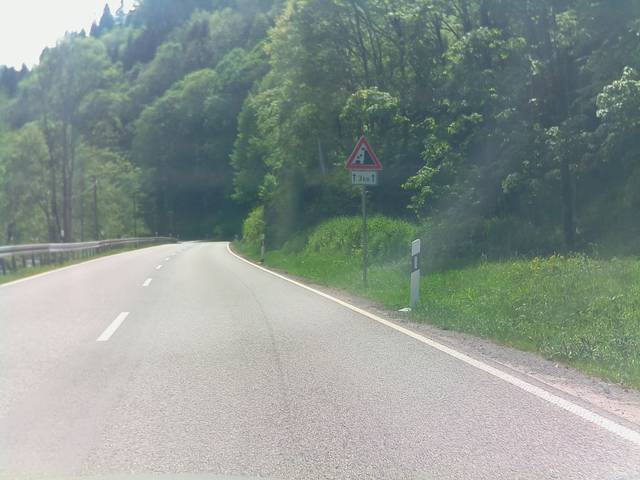
Region: Germany
Coordinates: 51.618, 10.802